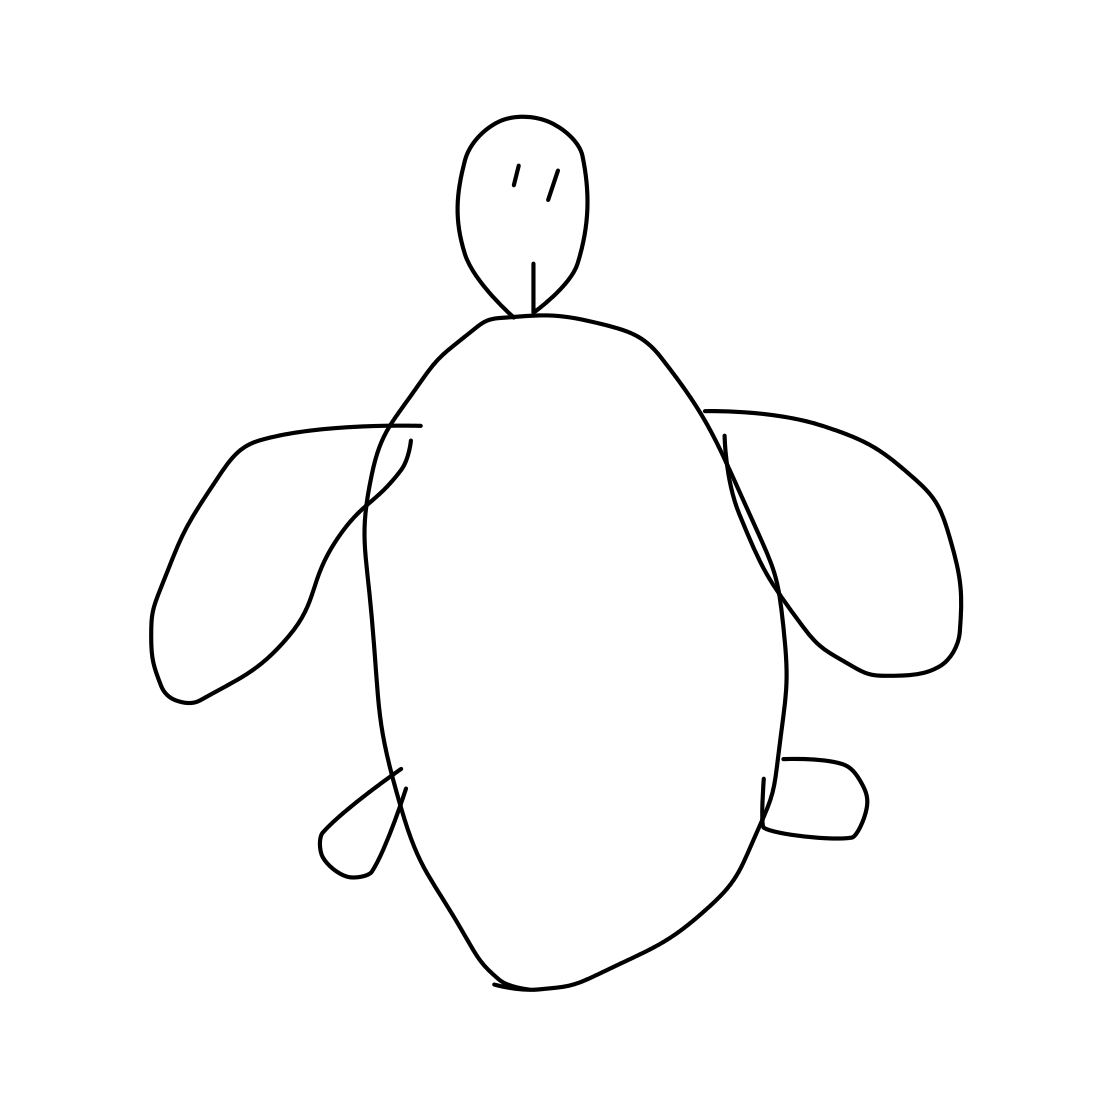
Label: sea turtle